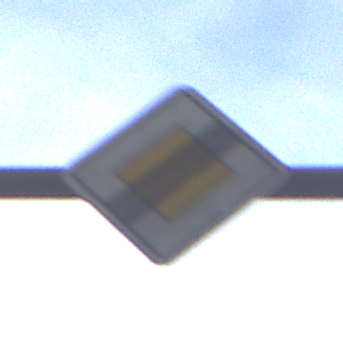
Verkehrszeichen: EndeVorfahrtsstrasse
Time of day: MorningAfternoon
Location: Outdoor (Suburban)
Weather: PartlyCloudy
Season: NotSpecified
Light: Natural